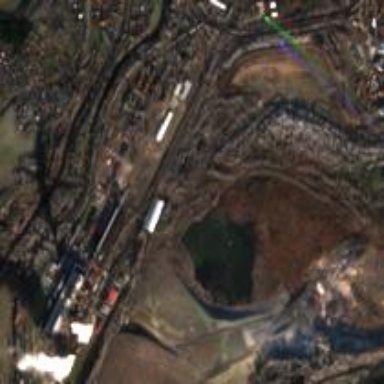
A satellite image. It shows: Industrial area with coal-powered plant.